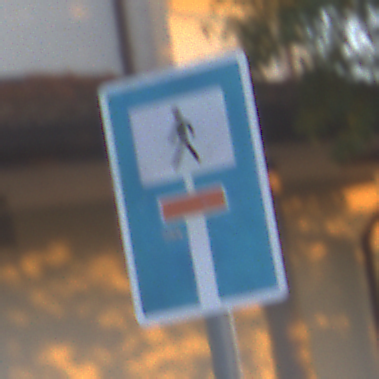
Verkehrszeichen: SackgasseFussgaengerDurchlaessig
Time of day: SunriseSunset
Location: Outdoor (Urban)
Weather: Clear
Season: NotSpecified
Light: Natural